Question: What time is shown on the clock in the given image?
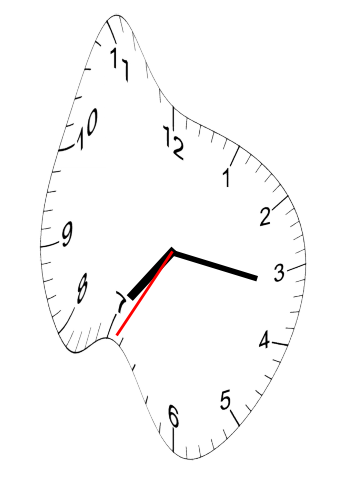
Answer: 07:16:35